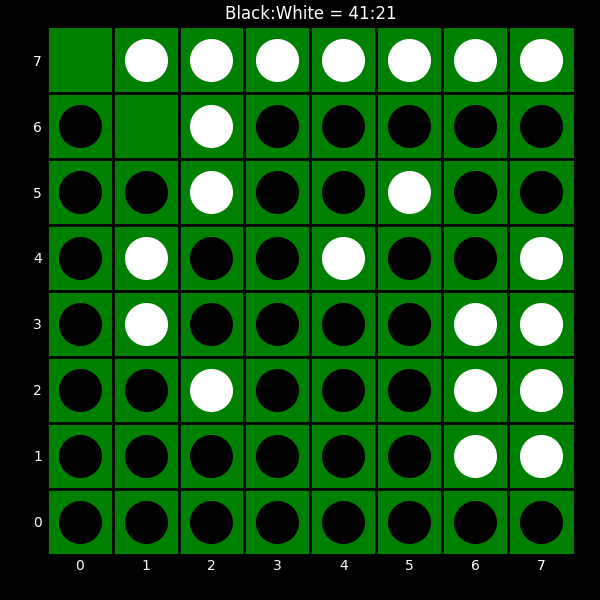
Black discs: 41
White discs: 21